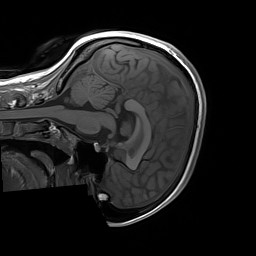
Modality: T1w
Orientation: sagittal
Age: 19
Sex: female